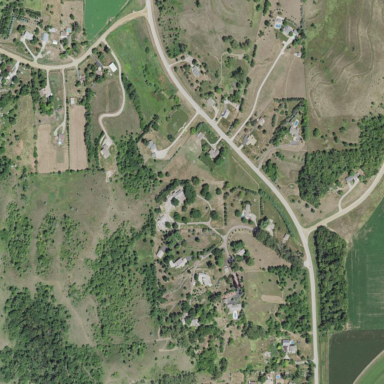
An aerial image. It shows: Rural residential area.